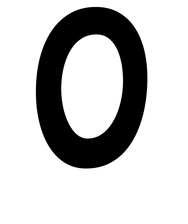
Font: Gluten_Regular